Interaction volume radius: 5 \u00c5
Interaction volume height: 15 \u00c5
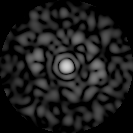
Disorder parameter: 0.8416